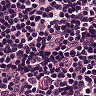
Metastatic tissue present: no